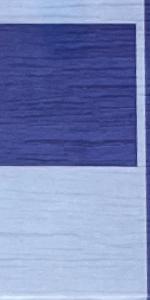
Label: Empty